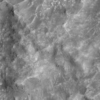
Label: not_dusty